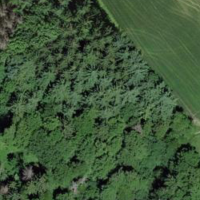
EUNIS habitat code: 44
Species observed at this site:
Ilex aquifolium